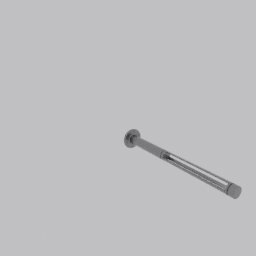
Label: lighting